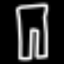
Label: pants